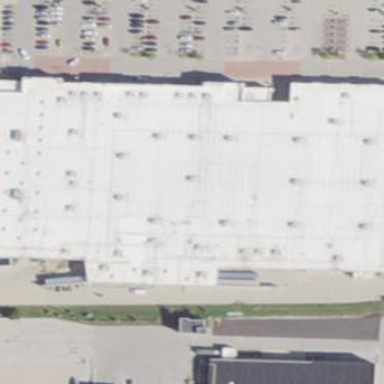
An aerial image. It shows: Part of building that houses supermarket.